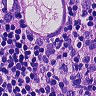
Metastatic tissue present: yes